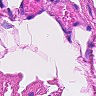
Metastatic tissue present: no